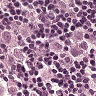
Metastatic tissue present: yes